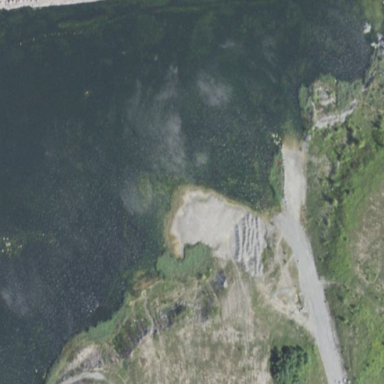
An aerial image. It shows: Quarry area.